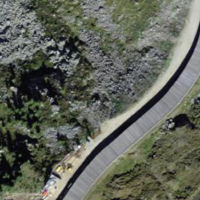
EUNIS habitat code: 26
Species observed at this site:
Erebia montana